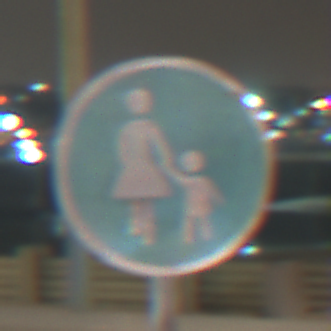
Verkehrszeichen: Gehweg
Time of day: Night
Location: Outdoor (Urban)
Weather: PartlyCloudy
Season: NotSpecified
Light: Artificial